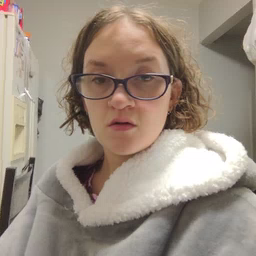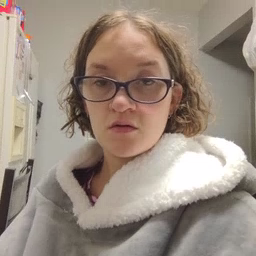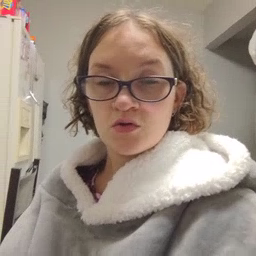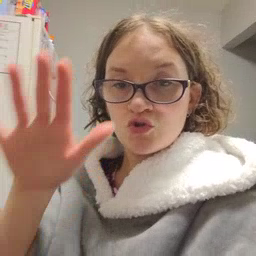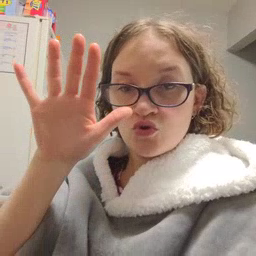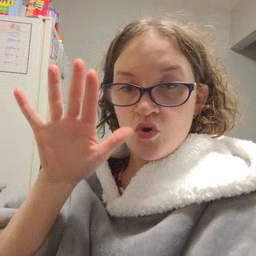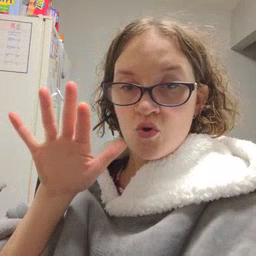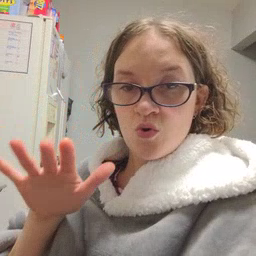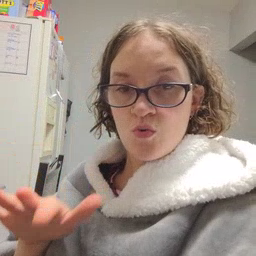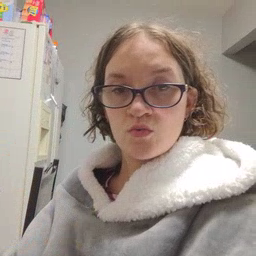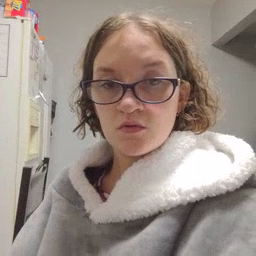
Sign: snow